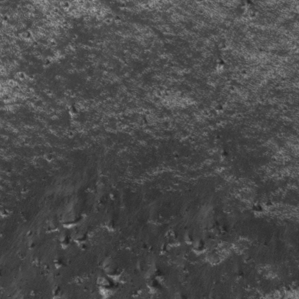
Label: frost